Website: apple
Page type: account-selection
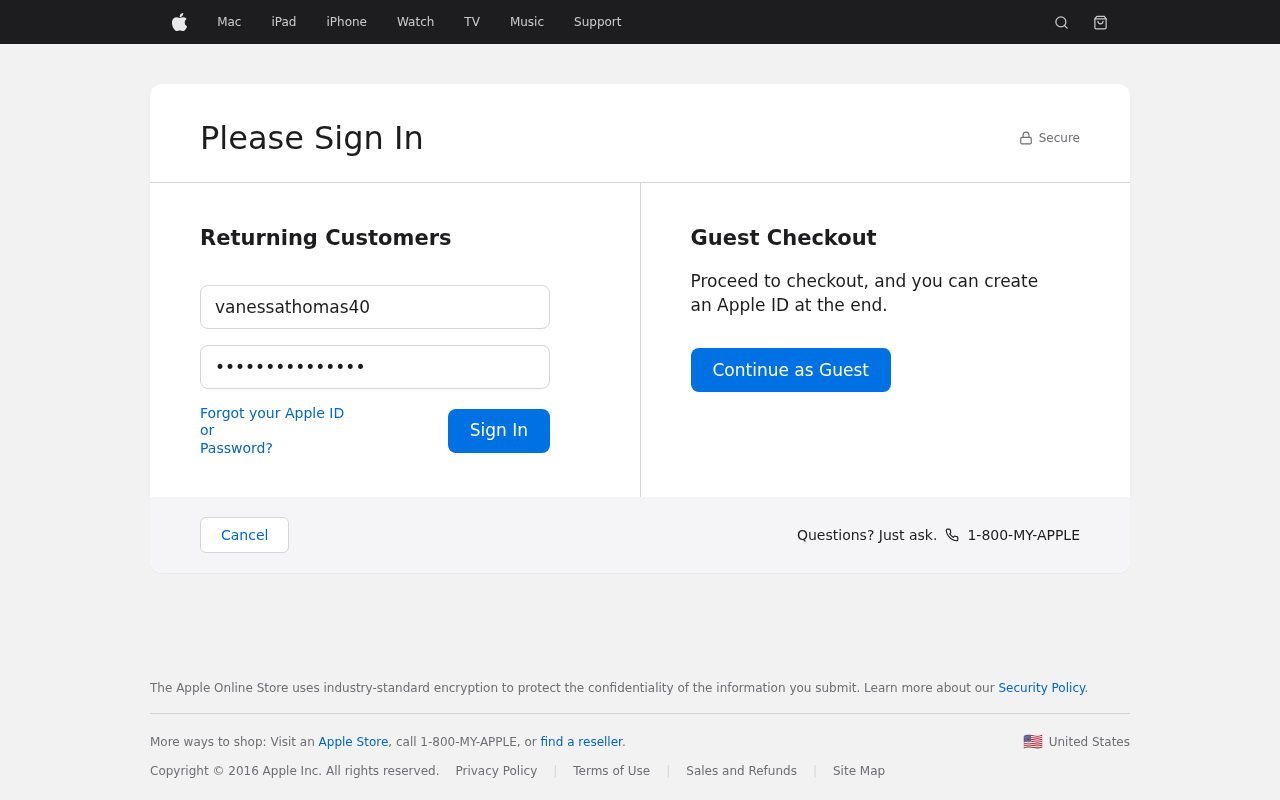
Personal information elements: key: PII_LOGIN_USERNAME
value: vanessathomas40